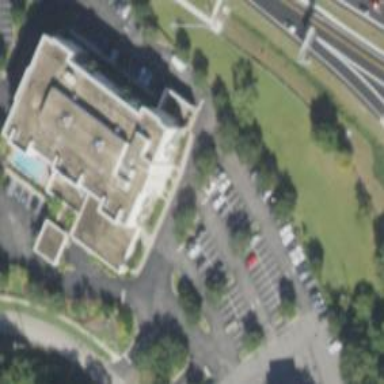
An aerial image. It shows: Hotel building.